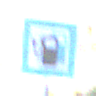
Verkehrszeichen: LadestationFuerElektrofahrzeuge
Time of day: SunriseSunset
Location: Outdoor (Urban)
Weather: Clear
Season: NotSpecified
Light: Natural